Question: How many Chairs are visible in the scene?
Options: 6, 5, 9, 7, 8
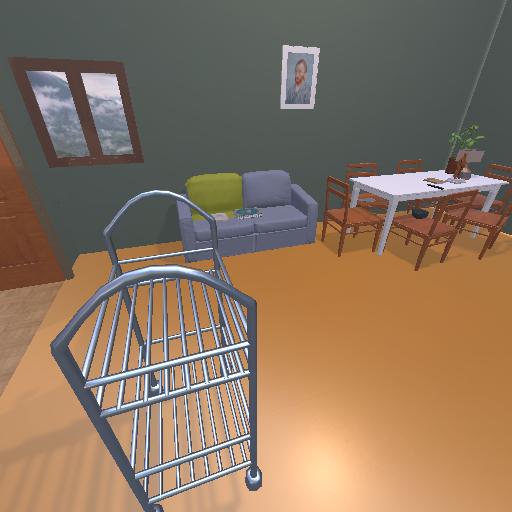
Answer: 6